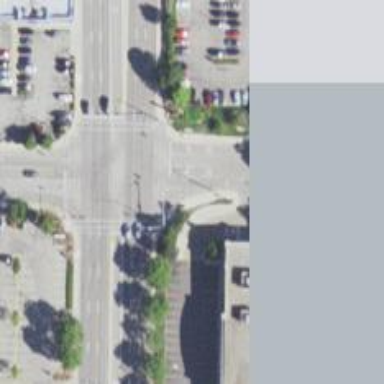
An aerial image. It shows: Footway with marked crossing lines.